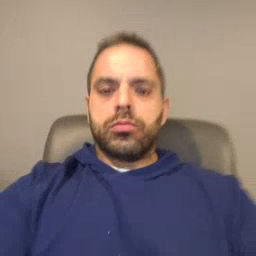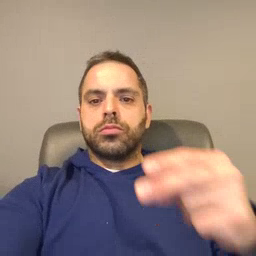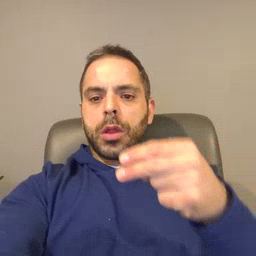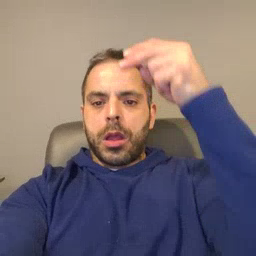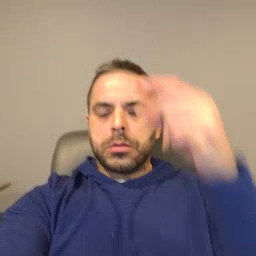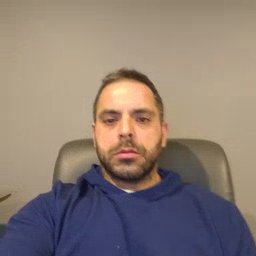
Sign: high